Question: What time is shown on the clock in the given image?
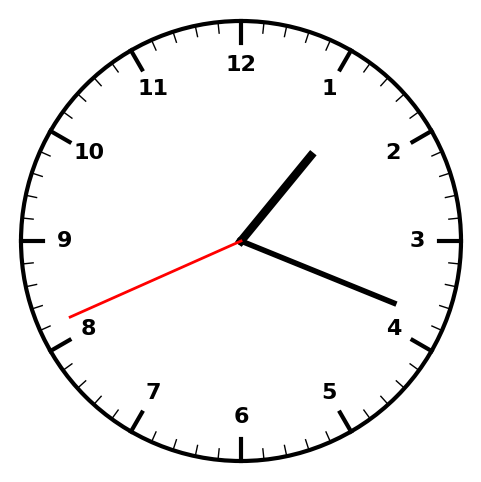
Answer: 01:18:41